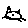
Label: cat